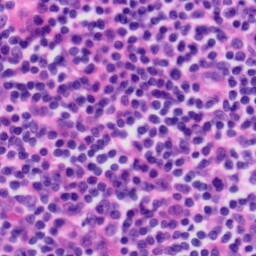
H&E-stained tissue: Tonsil